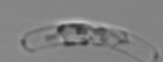
Label: Guinardia_striata